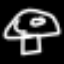
Label: mushroom